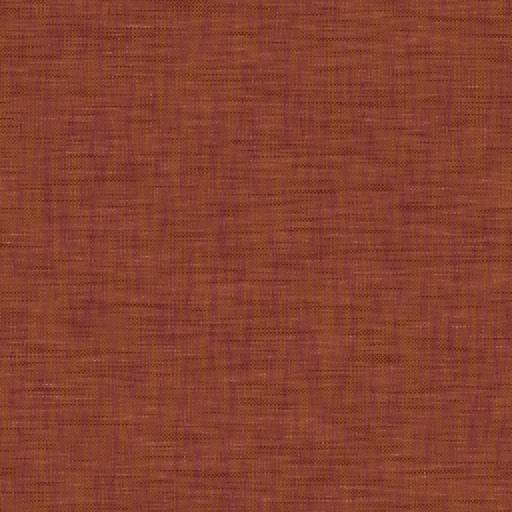
Tags: clean fabric smooth woven